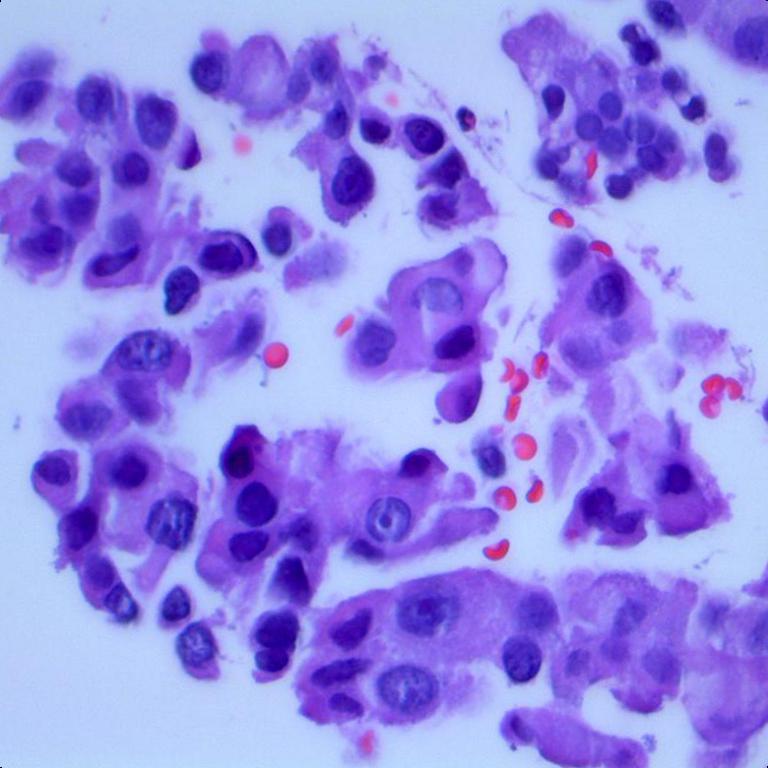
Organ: lung
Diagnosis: adenocarcinomas